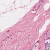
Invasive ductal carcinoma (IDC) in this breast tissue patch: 0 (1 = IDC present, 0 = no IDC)